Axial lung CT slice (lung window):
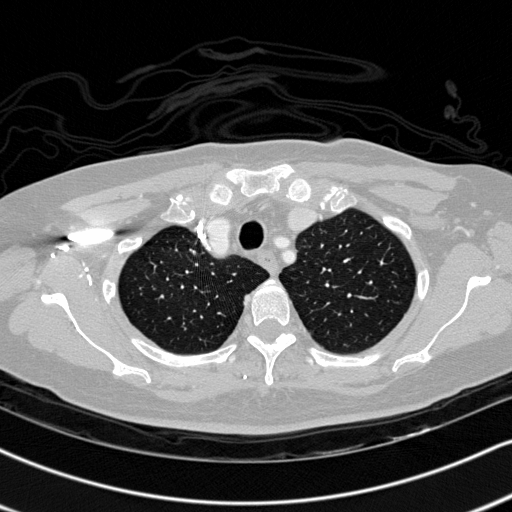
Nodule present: no